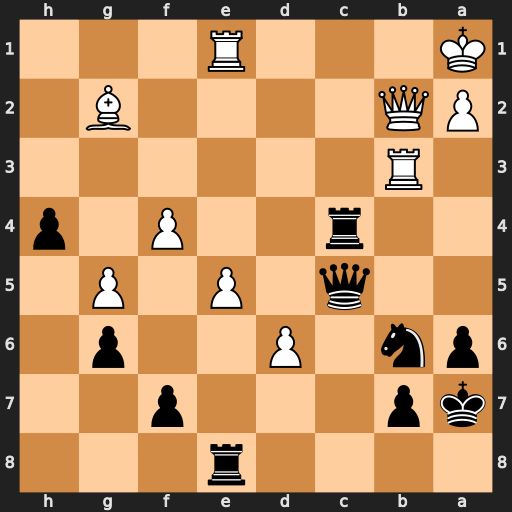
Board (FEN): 4r3/kp3p2/pn1P2p1/2q1P1P1/2r2P1p/1R6/PQ4B1/K3R3
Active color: b
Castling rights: -
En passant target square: -
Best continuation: Rc2 Rxb6 Rxb2